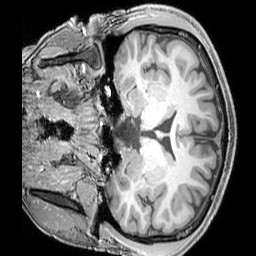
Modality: T1w
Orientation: coronal
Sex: male
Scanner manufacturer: siemens
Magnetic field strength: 3 T
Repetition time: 2.3 s
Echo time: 0.00226 s